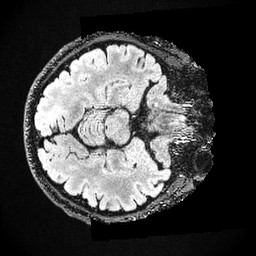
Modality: FLAIR
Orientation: axial
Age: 37
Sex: male
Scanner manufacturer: ge
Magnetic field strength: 3 T
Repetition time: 4.802 s
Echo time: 0.1162 s